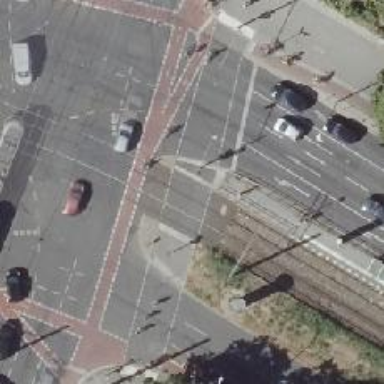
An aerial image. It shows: Tram crossing with traffic signals.